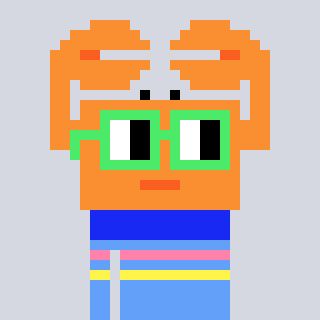
a pixel art character with square light green glasses, a crab-shaped head and a blue-colored body on a cool background